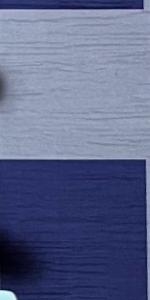
Label: Empty